Question: How many people applied for the job?
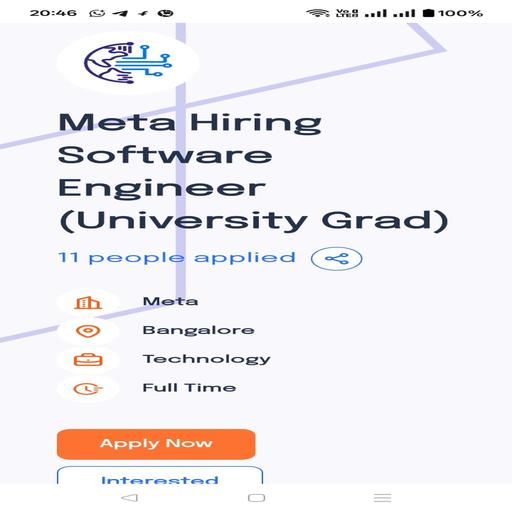
Answer: Eleven